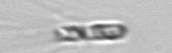
Label: Chaetoceros_subtilis